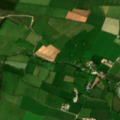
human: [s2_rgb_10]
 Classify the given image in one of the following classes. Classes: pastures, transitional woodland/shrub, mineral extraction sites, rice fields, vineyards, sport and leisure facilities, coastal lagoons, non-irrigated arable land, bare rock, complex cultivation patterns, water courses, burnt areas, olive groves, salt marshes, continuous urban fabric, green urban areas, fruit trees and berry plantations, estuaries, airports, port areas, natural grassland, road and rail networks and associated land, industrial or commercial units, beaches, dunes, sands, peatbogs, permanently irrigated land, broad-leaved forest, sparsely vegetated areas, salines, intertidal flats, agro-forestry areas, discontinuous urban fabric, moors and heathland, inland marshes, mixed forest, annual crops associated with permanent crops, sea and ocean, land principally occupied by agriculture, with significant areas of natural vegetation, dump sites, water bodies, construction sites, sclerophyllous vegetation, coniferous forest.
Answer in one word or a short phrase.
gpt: pastures, moors and heathland, transitional woodland/shrub